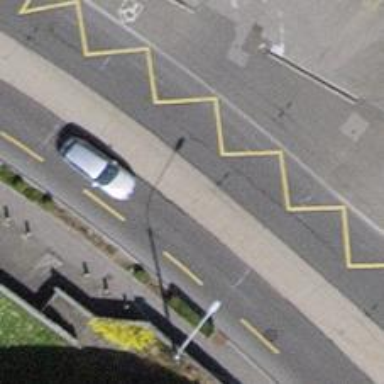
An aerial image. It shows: Primary highway with asphalt surface. It includes cycle lane with trolley wires.